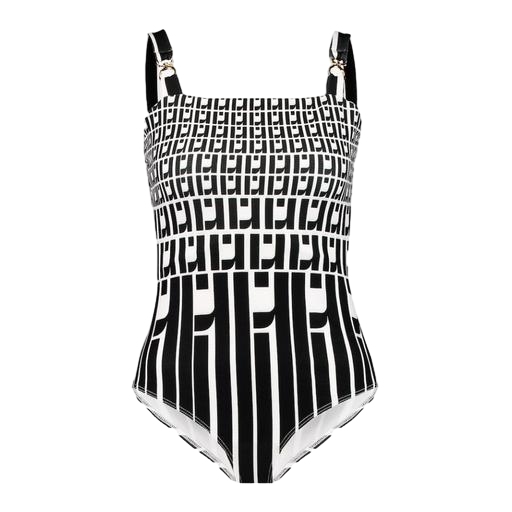
black color and whit graphic print, black and white patterned tank top, black and white tank top, white background